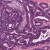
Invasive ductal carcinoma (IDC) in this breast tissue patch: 0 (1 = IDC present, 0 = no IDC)